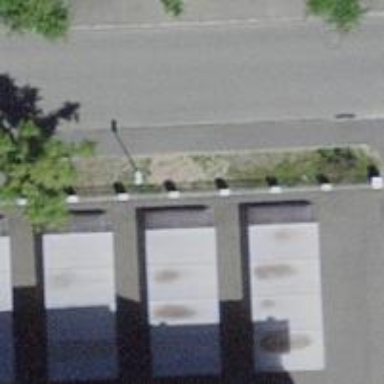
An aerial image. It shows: Bicycle parking area with stands.